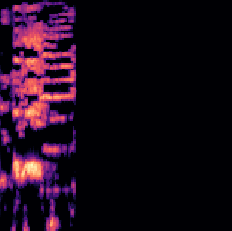
Sound class: Rooster